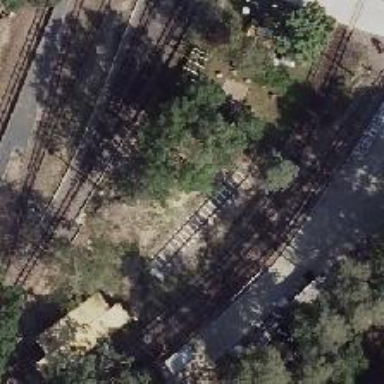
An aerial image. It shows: Railway switch.